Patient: sex M, age 30
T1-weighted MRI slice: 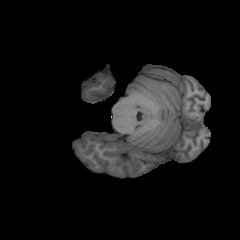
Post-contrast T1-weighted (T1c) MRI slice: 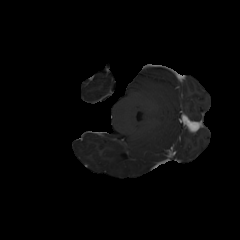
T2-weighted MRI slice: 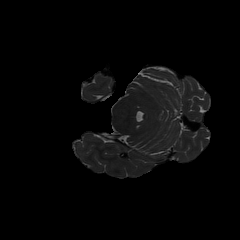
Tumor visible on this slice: no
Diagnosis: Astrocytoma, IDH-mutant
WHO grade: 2